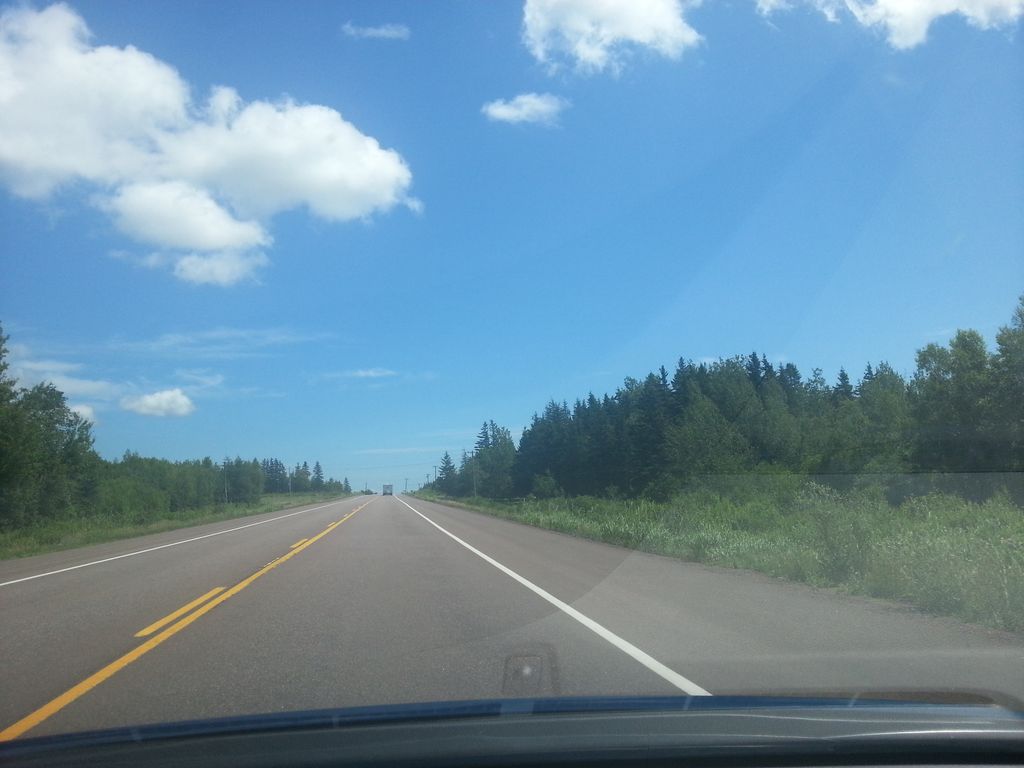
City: charlottetown